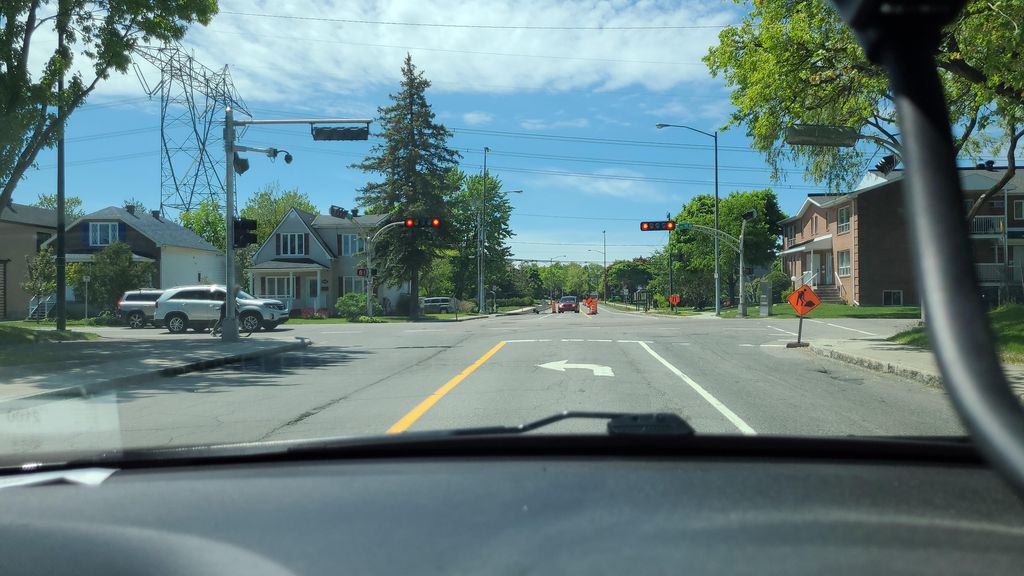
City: quebec_city